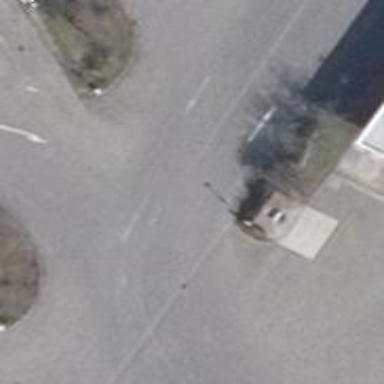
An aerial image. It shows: Asphalt parking aisle road for service vehicles.